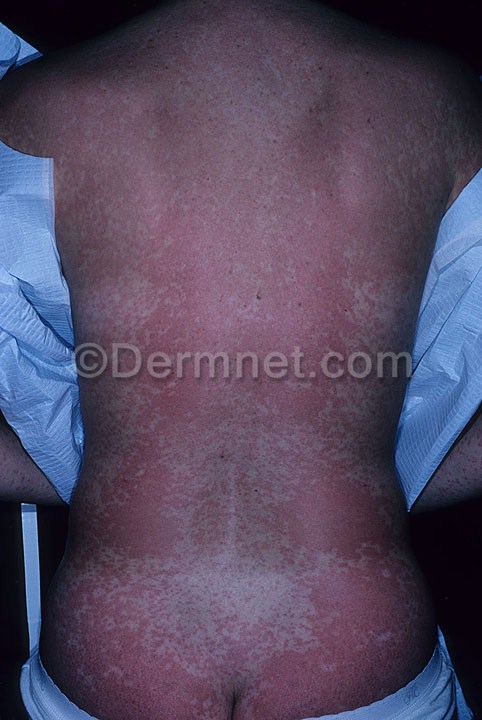
Disease: Exanthems and Drug Eruptions